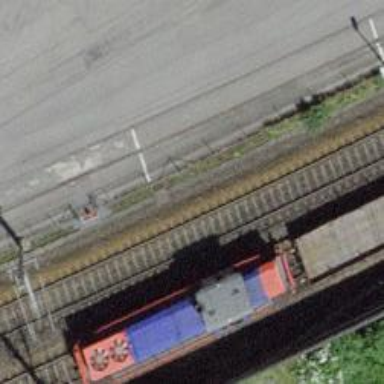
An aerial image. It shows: Single railway track with electrified contact line.